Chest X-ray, AP view. Patient: 55 years old, sex M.
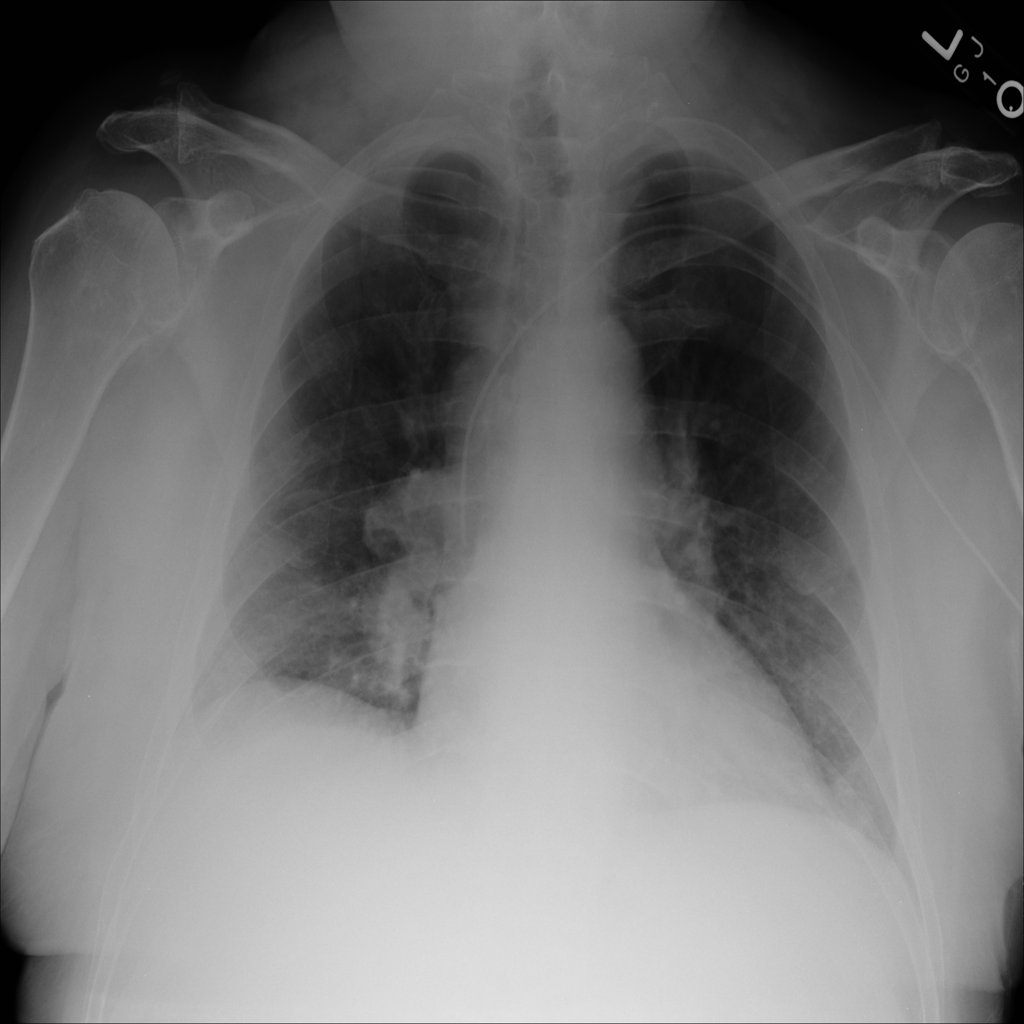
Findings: No Finding